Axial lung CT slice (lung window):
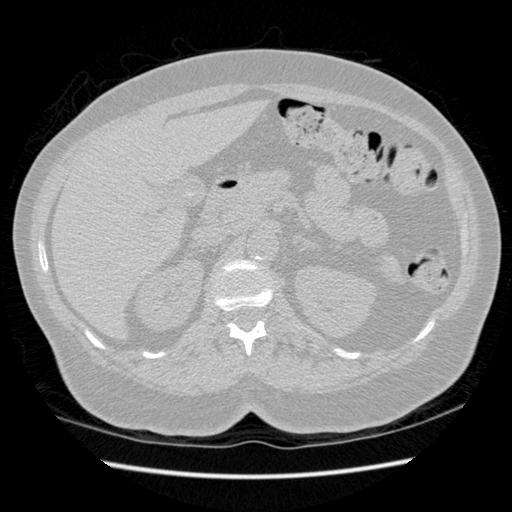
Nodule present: no